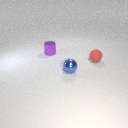
small blue metal sphere to the left of small red rubber sphere